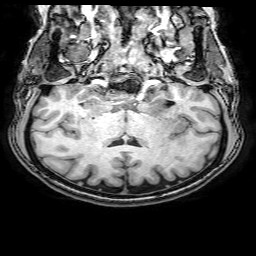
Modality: T1w
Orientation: sagittal
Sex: female
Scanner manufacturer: philips
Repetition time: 0.008158 s
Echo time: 0.00373 s